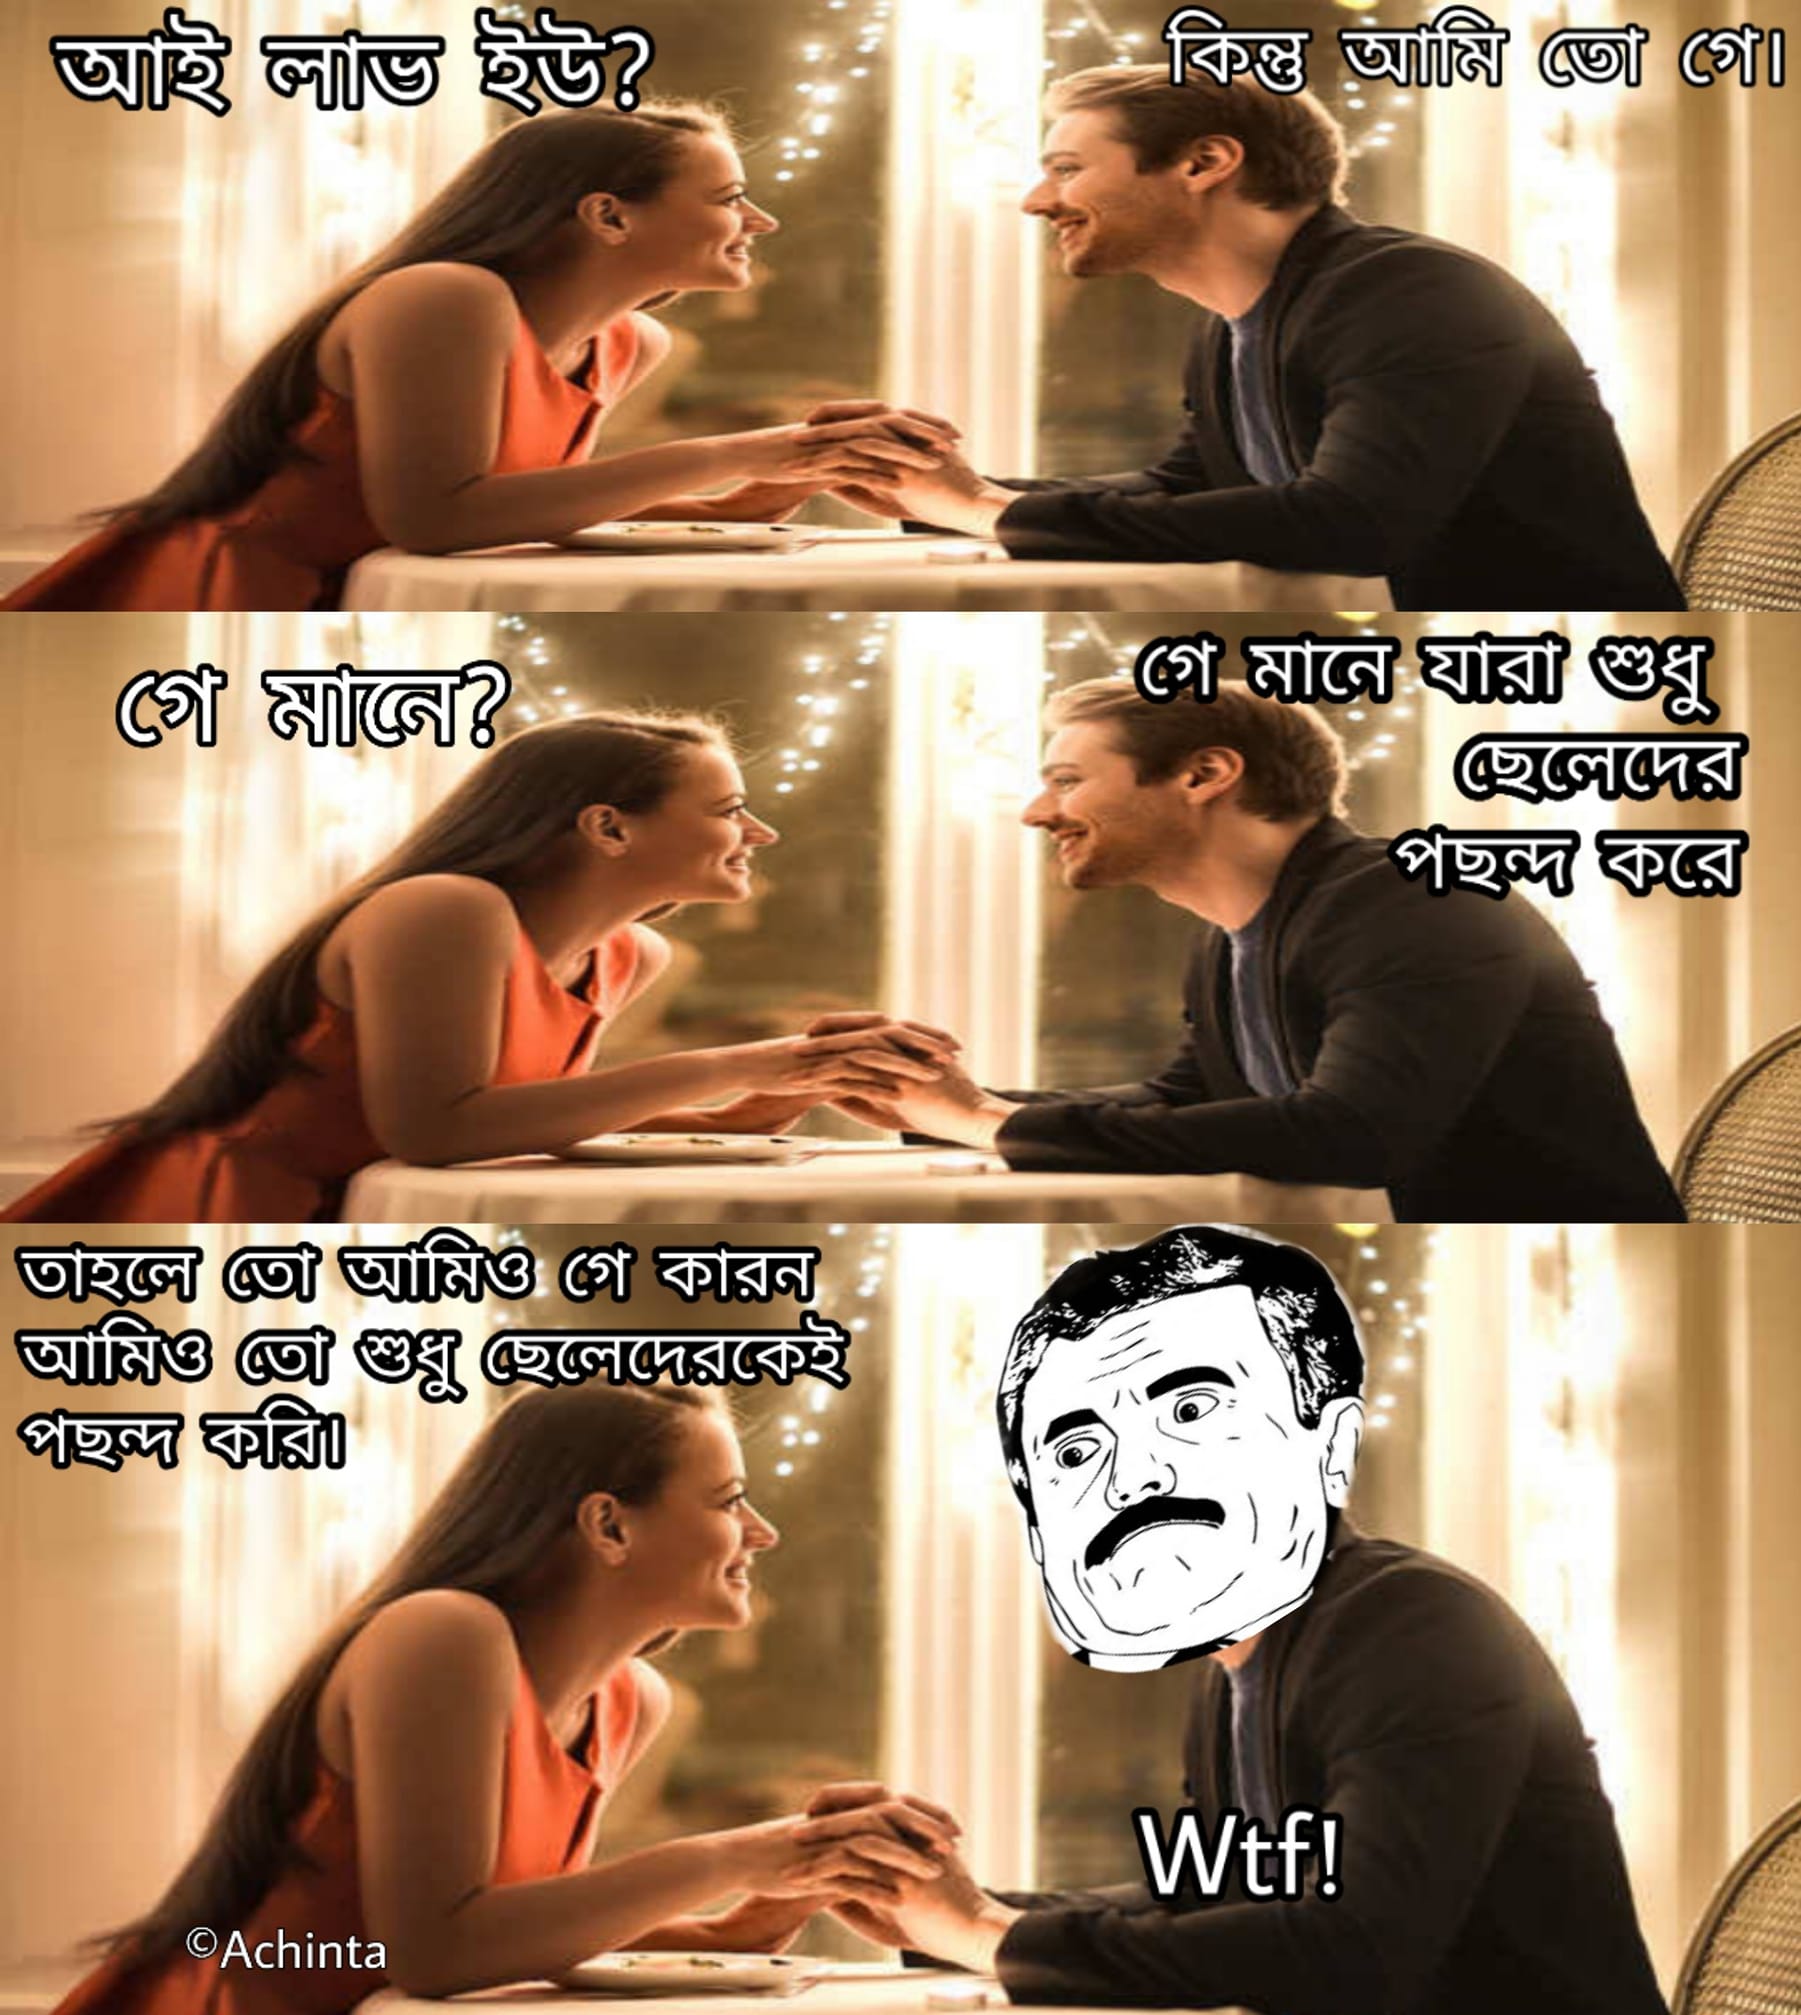
Caption: আই লাভ ইউ ?  কিন্তু আমি তো গে ।   গে মানে ?    গে মানে যারা শুধু ছেলেদের পছন্দ করে    তাহলে তো আমিও গে কারন আমিও তো শুধু ছেলেদেরকেই পছন্দ করি । Wtf !
Label: hate